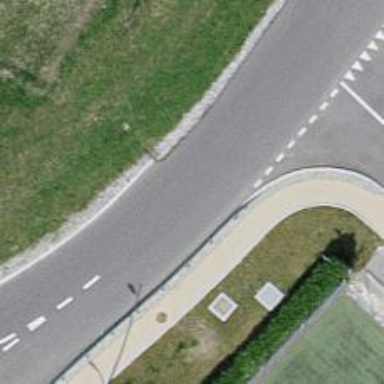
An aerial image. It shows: Tertiary road with asphalt surface.